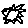
Label: sun